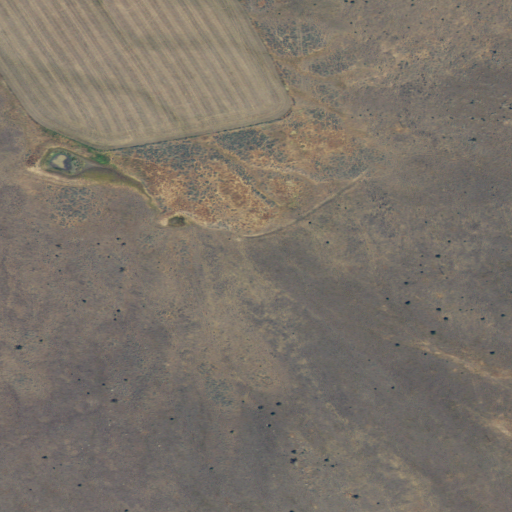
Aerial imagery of valley in Oregon named Antelope Valley containing only shrub